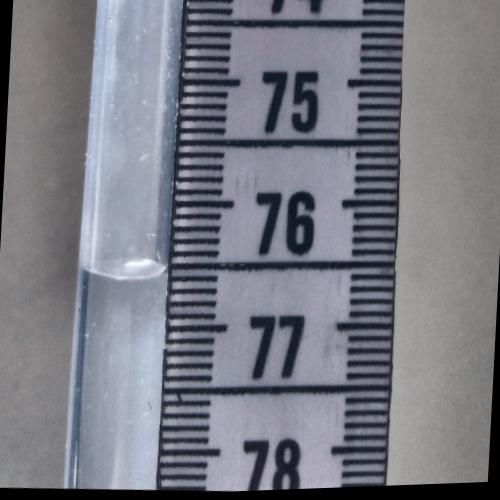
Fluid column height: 76.5 cm